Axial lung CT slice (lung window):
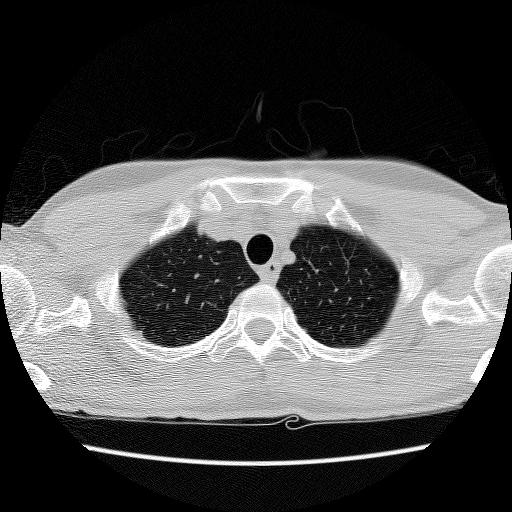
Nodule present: no